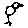
Label: bird